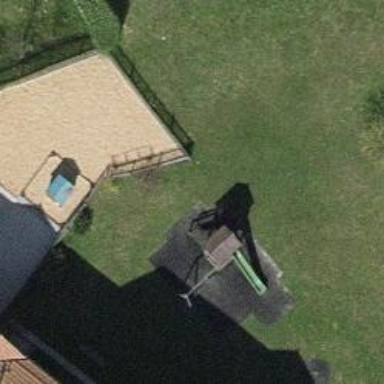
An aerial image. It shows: Playground area with tartan surface.